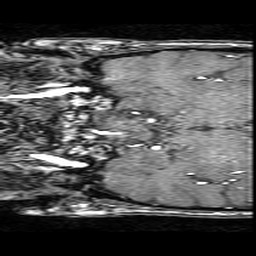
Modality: angio
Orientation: coronal
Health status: ill
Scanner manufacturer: philips
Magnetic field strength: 3 T
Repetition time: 0.01839 s
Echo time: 0.003404 s